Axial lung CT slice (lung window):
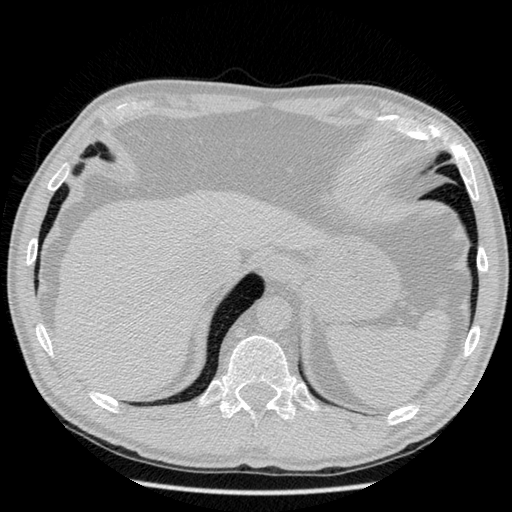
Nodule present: no